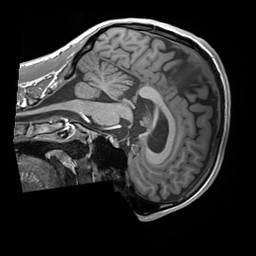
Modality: T1w
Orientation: sagittal
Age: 23
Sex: male
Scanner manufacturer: siemens
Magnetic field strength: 3 T
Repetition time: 1.8 s
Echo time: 0.00232 s